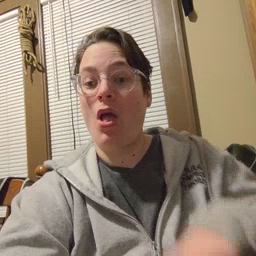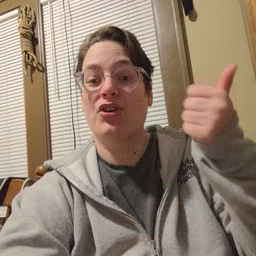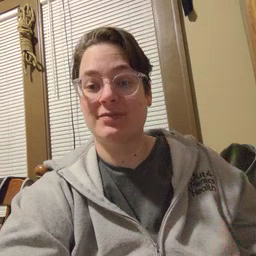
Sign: another